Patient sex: M
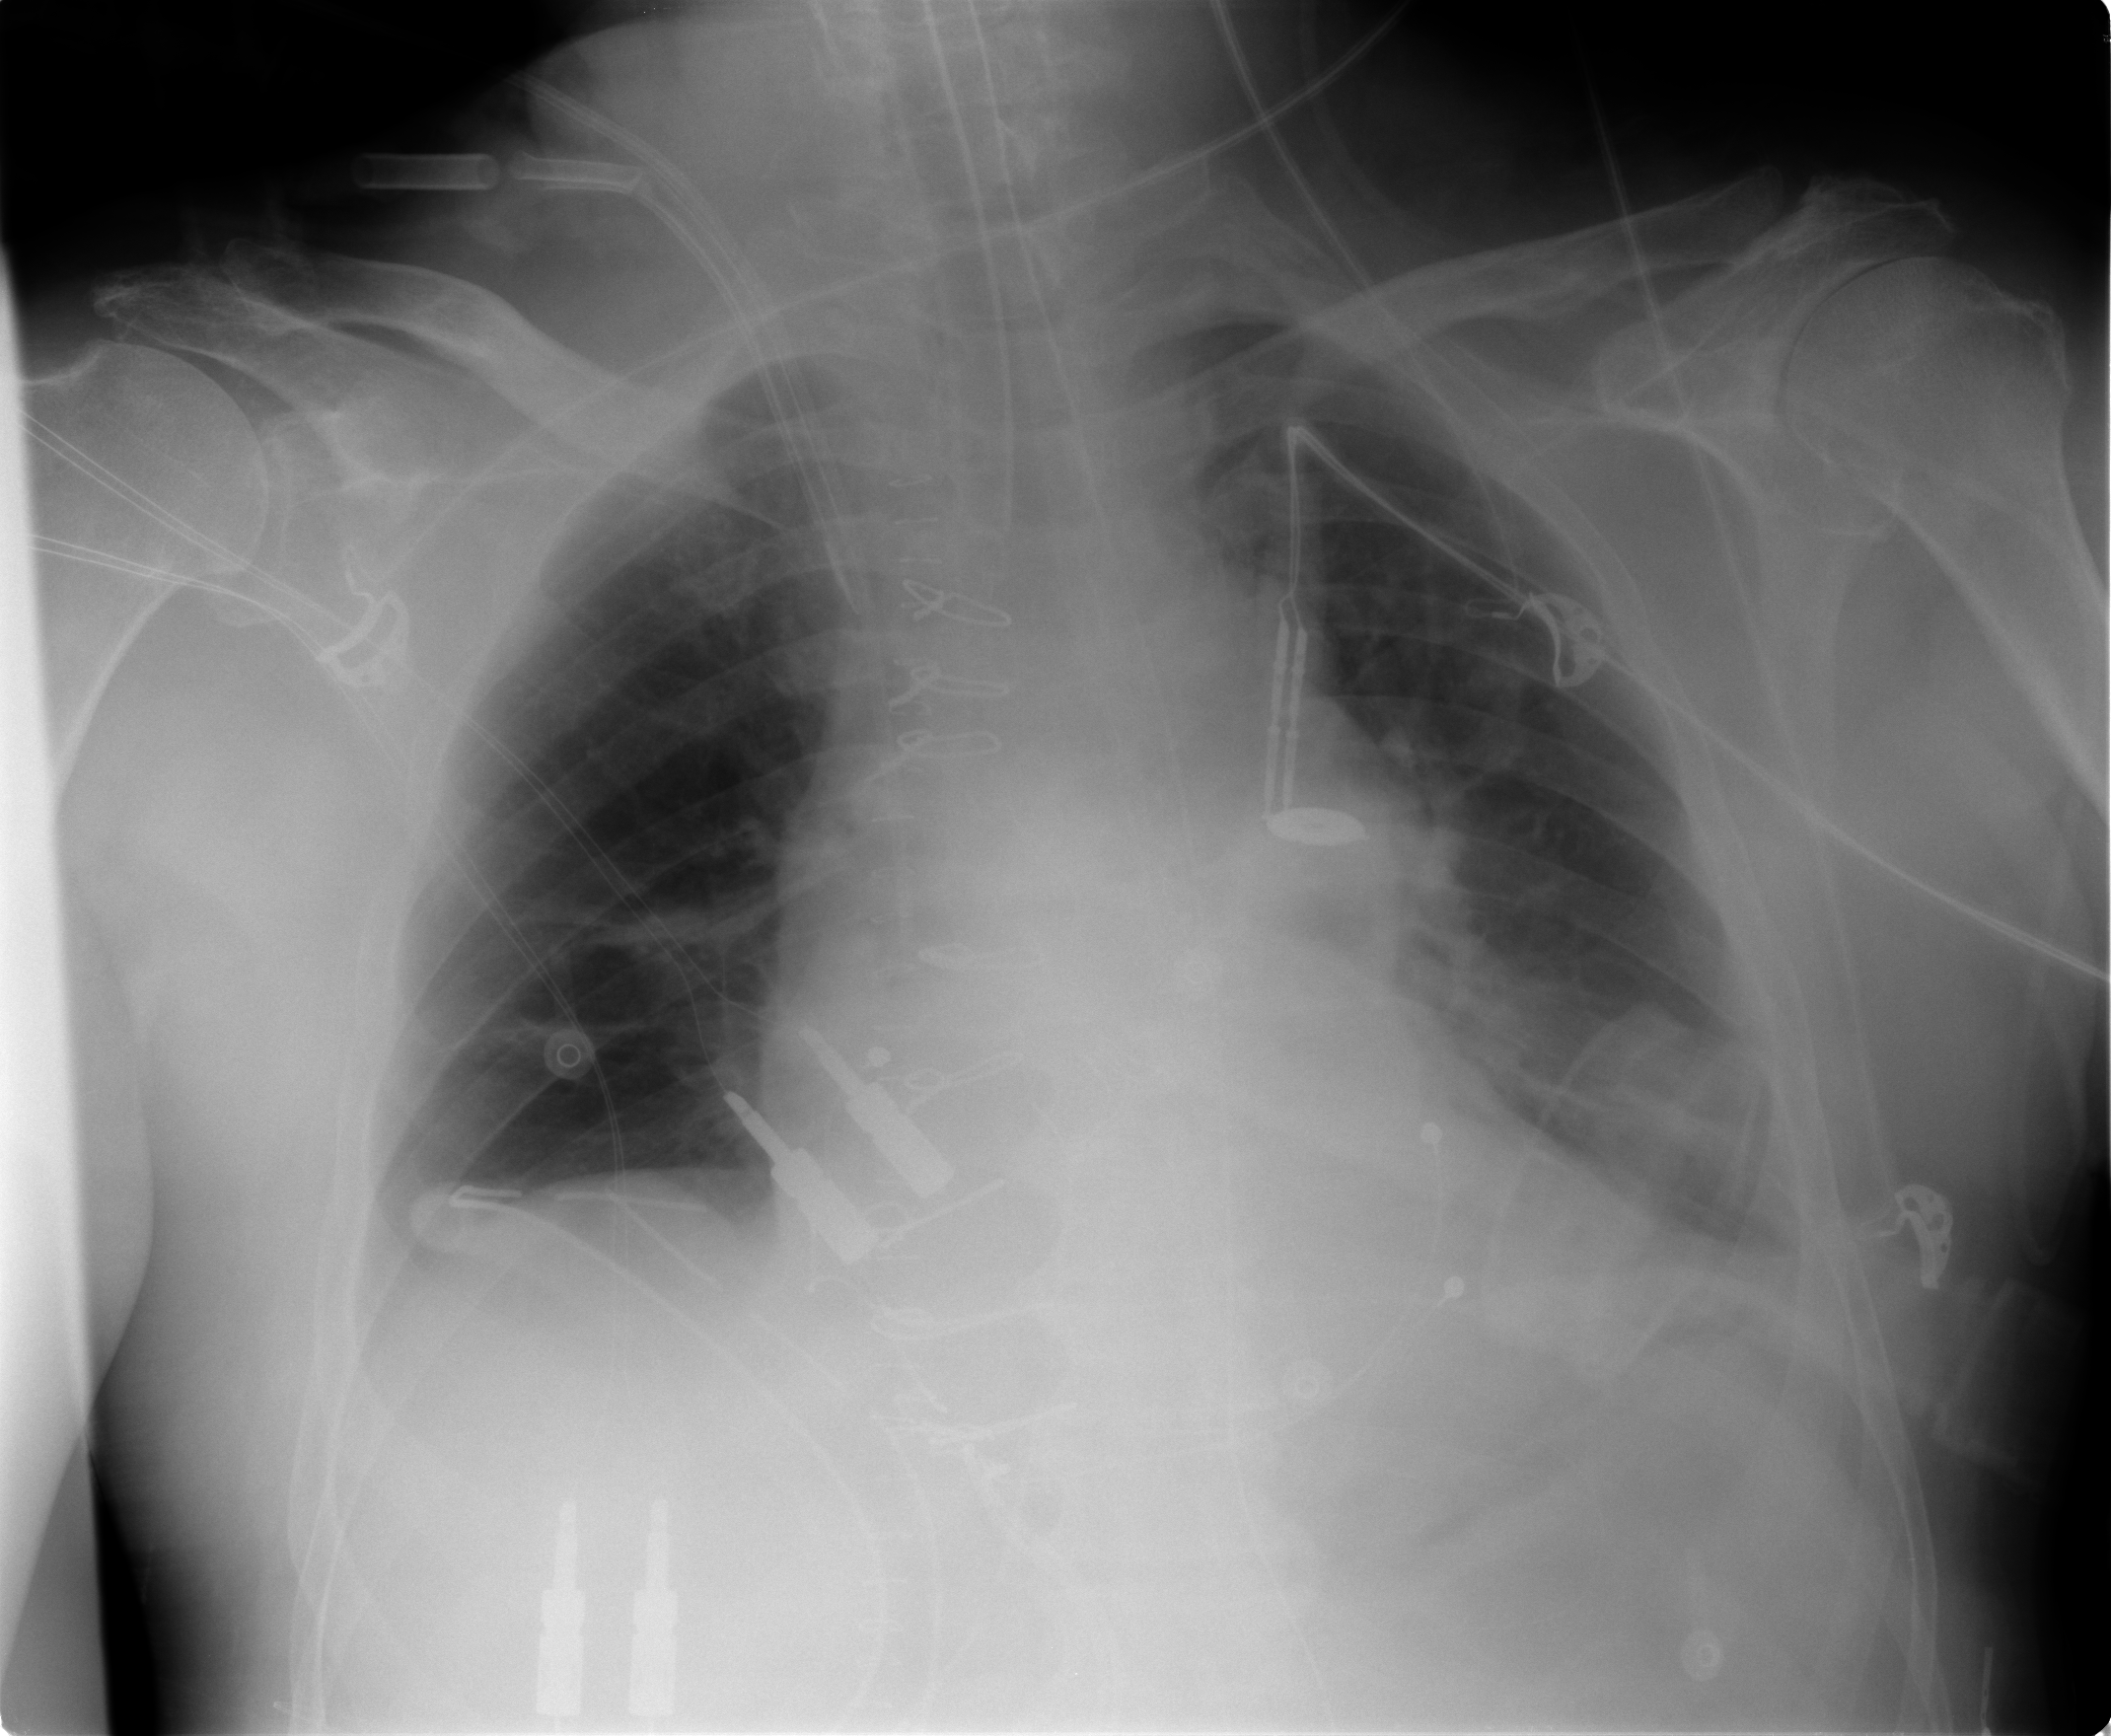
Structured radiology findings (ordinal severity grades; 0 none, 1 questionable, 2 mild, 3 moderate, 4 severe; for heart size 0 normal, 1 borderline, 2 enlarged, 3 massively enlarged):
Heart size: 2
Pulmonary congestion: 1
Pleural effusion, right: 2
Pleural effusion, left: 2
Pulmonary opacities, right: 0
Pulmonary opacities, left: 0
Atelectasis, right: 2
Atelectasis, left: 2